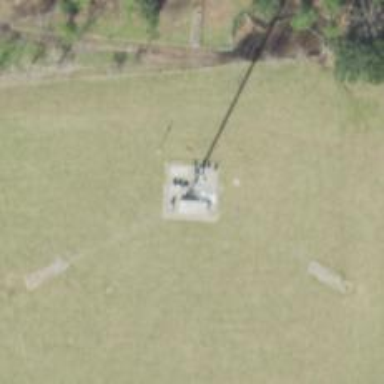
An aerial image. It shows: Man-made mast used for communication purposes.